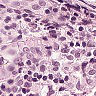
Metastatic tissue present: yes